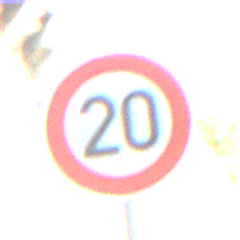
Verkehrszeichen: Geschwindigkeit20
Umgebung: Outdoor, Urban
Tageszeit: MorningAfternoon
Wetter: PartlyCloudy
Licht: Natural
Jahreszeit: NotSpecified
Kontrast: LowContrast